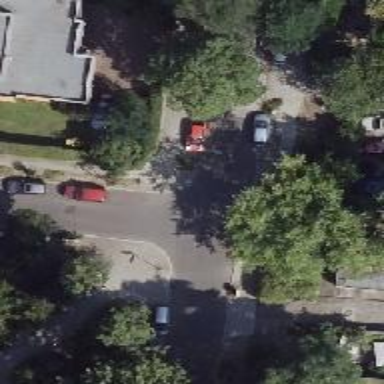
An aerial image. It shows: Compacted footway.